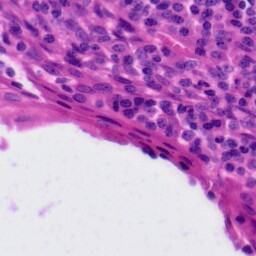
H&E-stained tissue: Tonsil